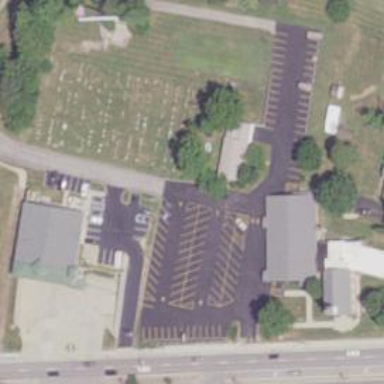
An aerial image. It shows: Cemetery.